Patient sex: M
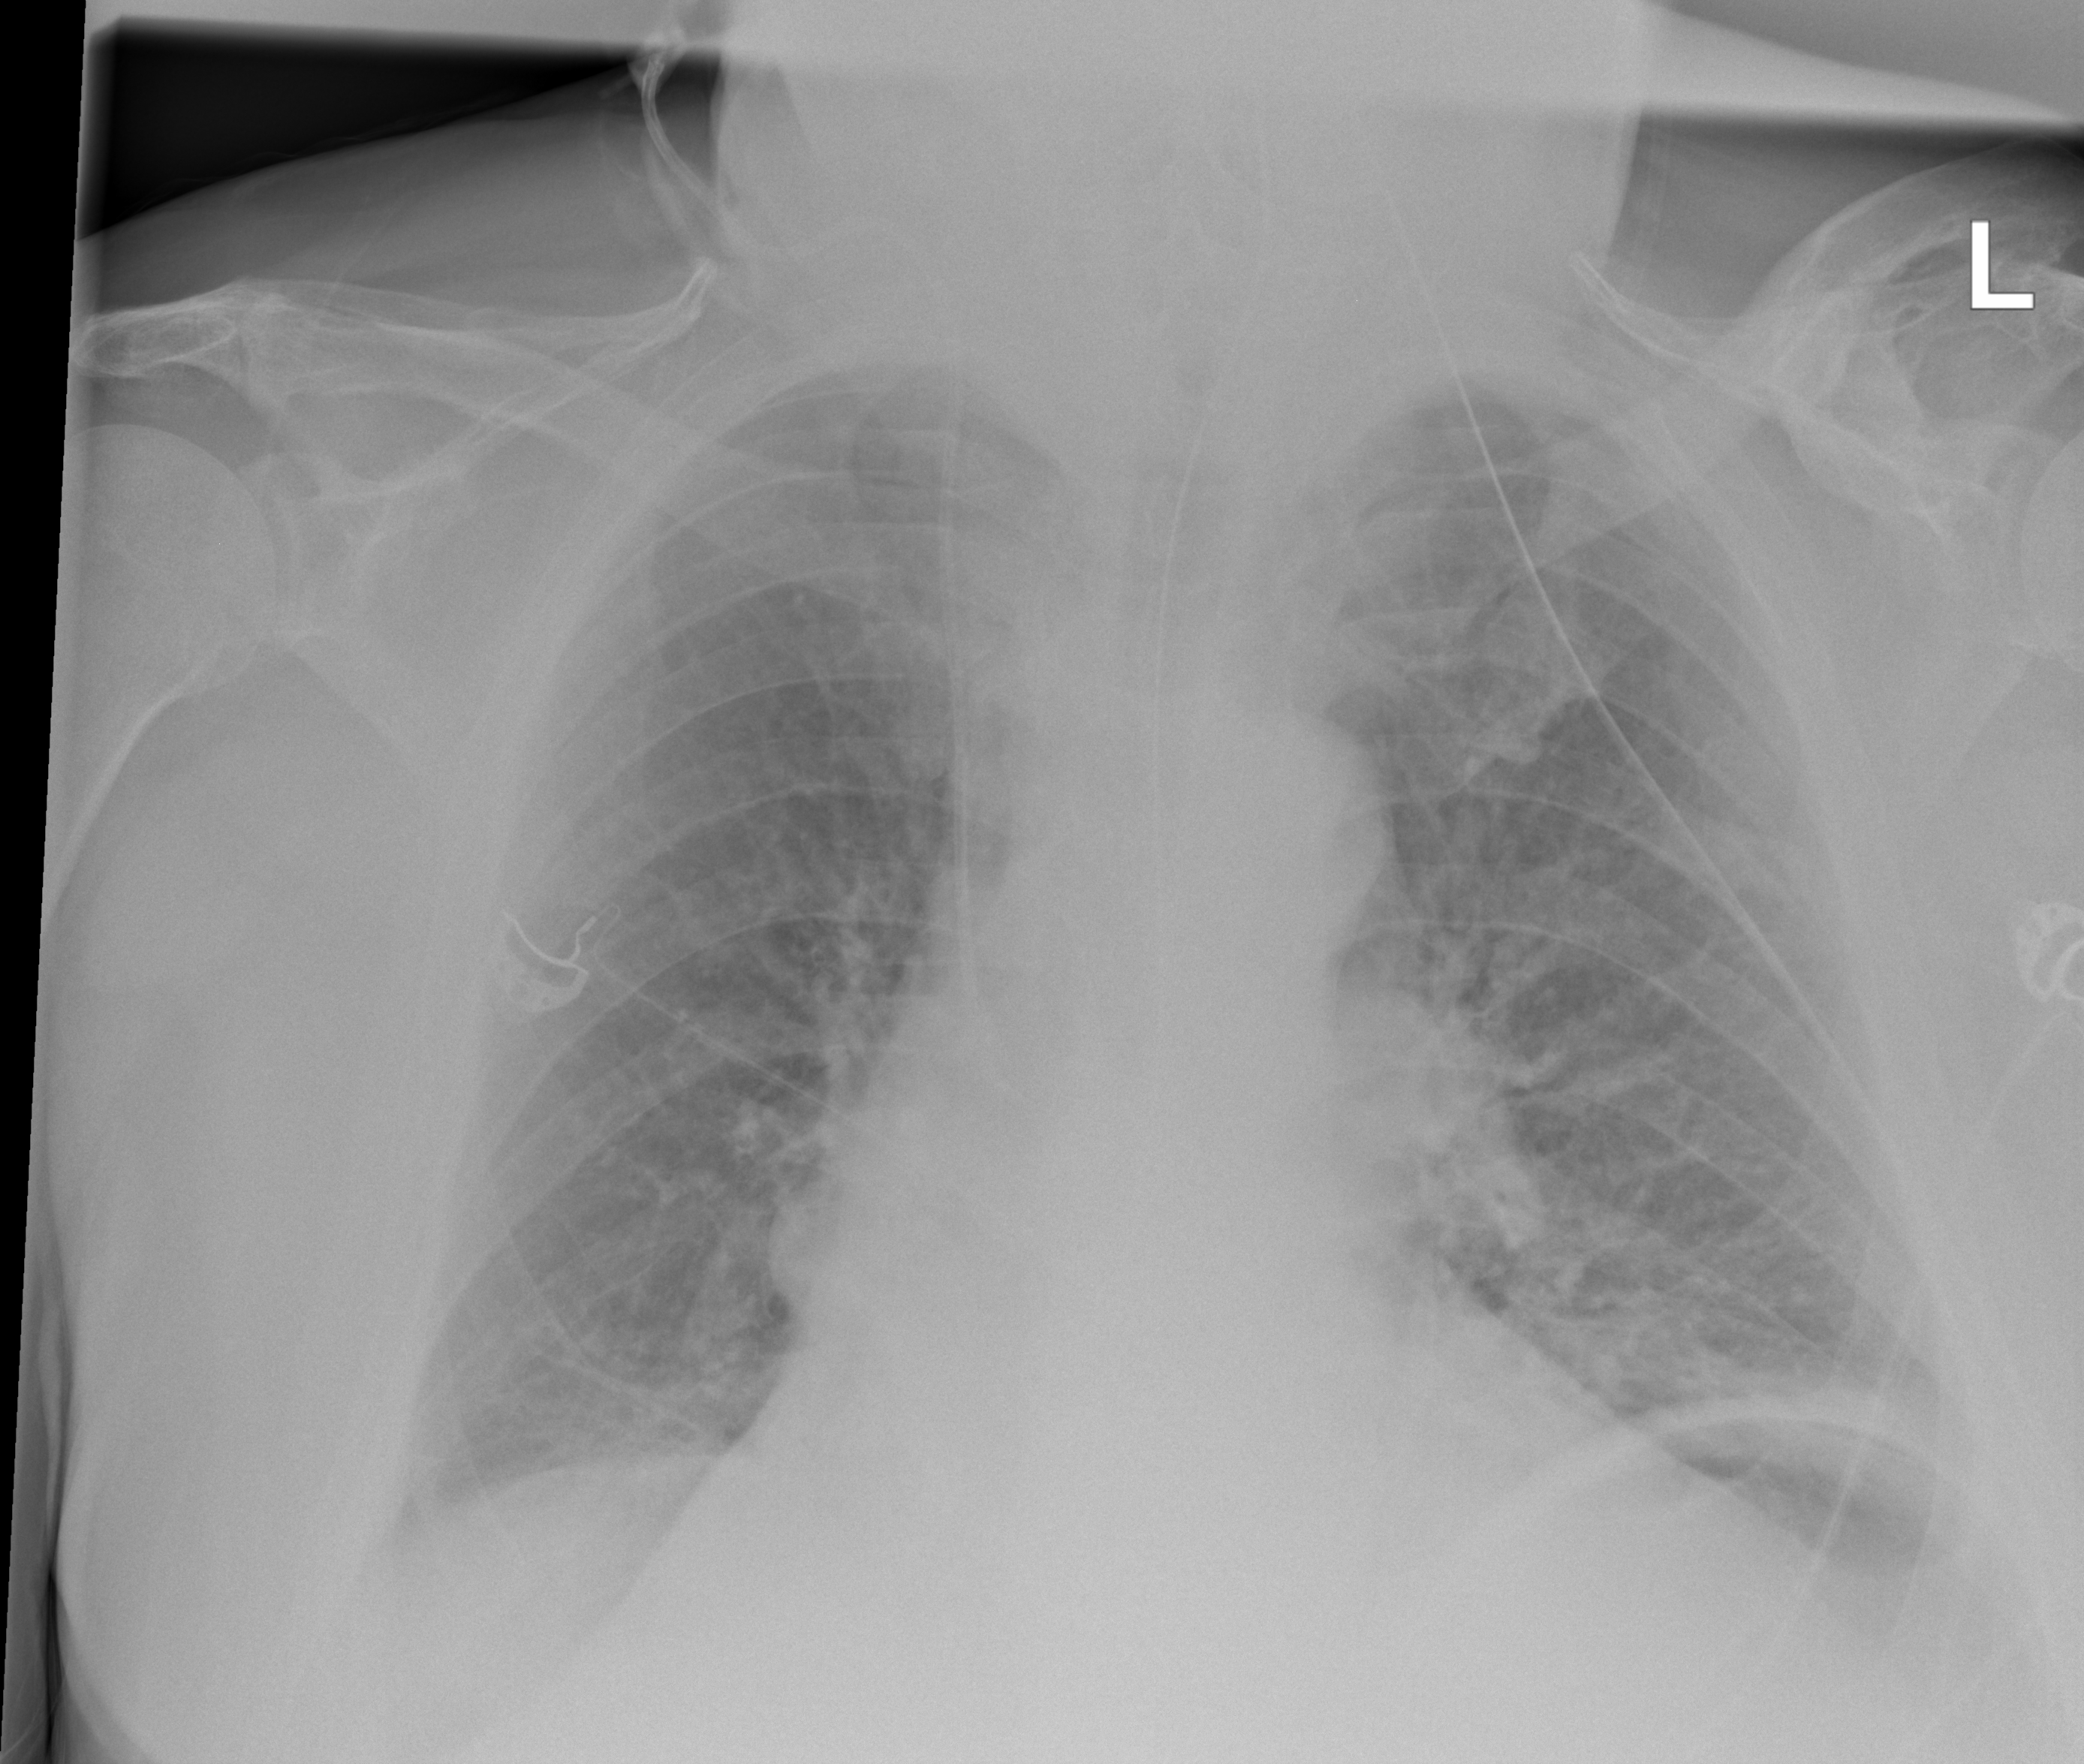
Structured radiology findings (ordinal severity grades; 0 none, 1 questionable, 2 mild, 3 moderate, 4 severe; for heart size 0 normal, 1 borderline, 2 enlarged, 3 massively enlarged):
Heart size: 2
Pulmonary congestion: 2
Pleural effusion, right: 2
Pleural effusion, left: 2
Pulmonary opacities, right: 2
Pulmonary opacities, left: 2
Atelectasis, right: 2
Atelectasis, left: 2